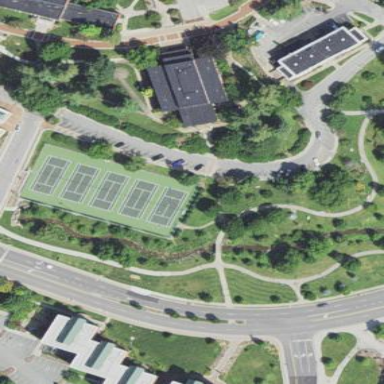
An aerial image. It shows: Tennis court in leisure pitch.